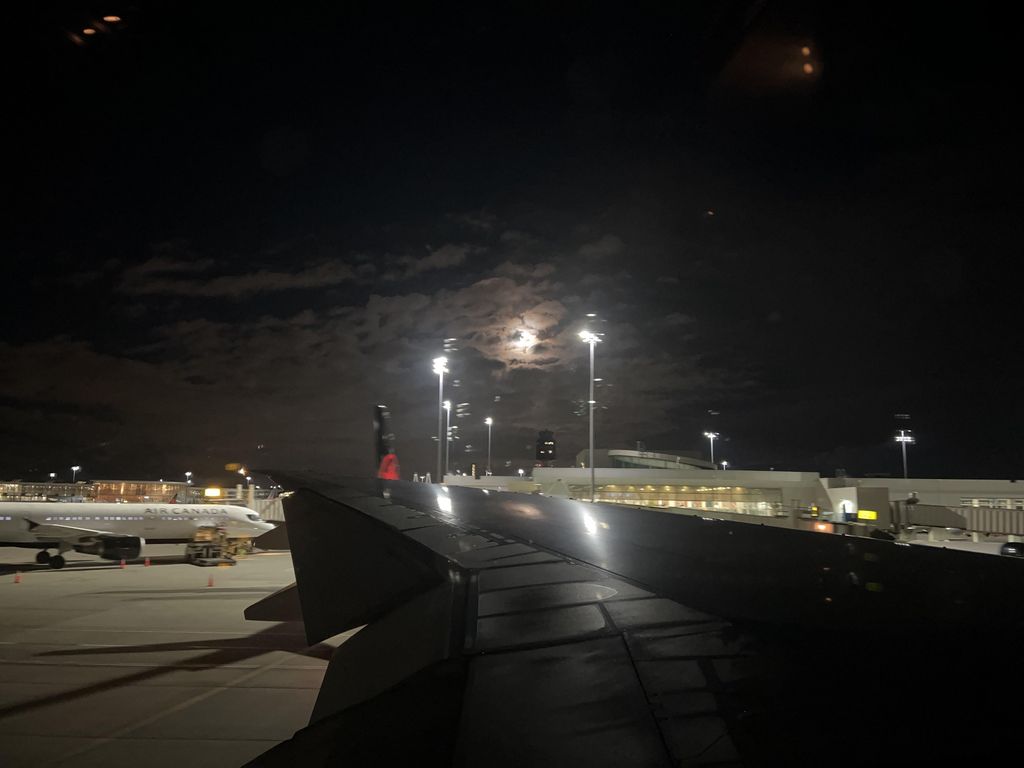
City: vancouver